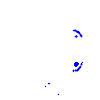
Particle: electron